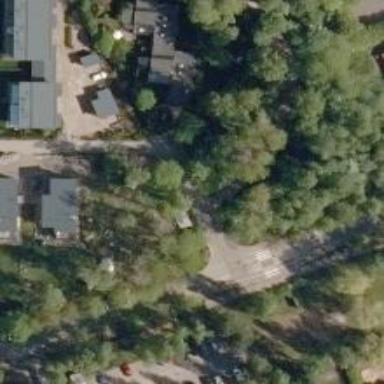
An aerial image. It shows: Road with "give way" sign.